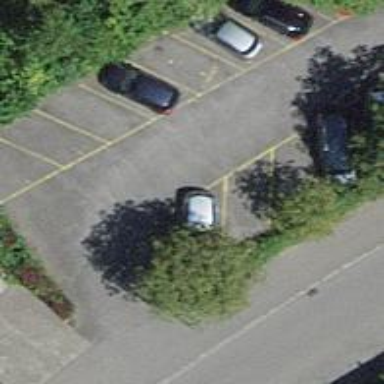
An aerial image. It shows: Car-sharing service available at this location.